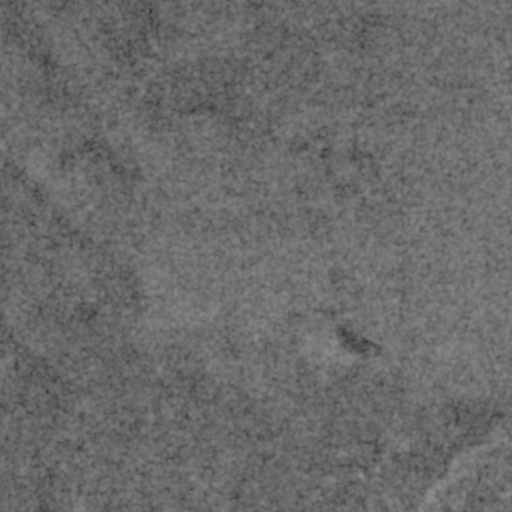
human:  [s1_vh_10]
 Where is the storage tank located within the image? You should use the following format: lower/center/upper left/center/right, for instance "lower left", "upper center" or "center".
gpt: The storage tank is located in the upper right of the image.
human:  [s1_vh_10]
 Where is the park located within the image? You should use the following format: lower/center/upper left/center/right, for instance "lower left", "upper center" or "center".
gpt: There is no park in the image.

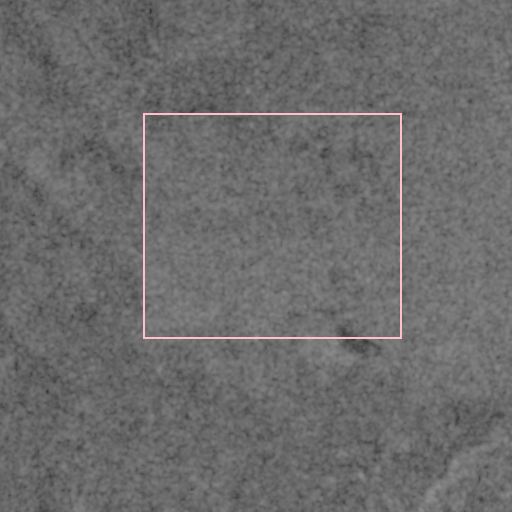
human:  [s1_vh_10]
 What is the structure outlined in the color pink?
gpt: The structure outlined in pink is a crop field.
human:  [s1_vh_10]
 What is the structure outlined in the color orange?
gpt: There is no orange outline.